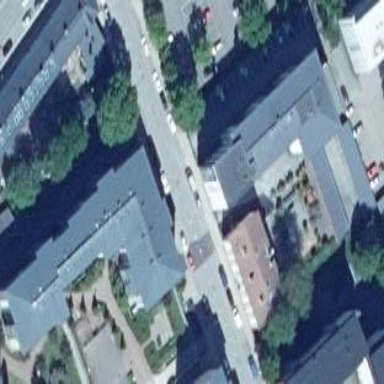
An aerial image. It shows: Building.